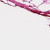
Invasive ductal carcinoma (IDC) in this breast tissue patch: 0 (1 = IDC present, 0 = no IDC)